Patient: sex F, age 62
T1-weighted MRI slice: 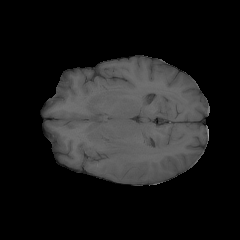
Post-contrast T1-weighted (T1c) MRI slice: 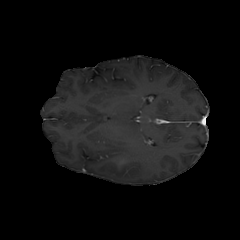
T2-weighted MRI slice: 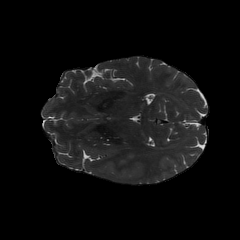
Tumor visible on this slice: no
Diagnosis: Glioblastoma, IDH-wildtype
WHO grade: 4